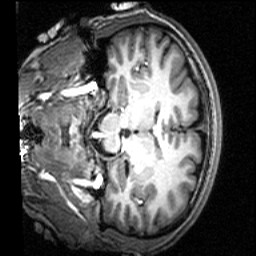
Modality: T1w
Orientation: coronal
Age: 19
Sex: female